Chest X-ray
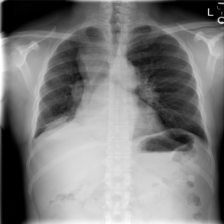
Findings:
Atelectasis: positive
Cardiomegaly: negative
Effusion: negative
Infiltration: negative
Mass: negative
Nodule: negative
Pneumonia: negative
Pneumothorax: negative
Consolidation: negative
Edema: negative
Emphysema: negative
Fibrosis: negative
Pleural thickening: negative
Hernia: negative